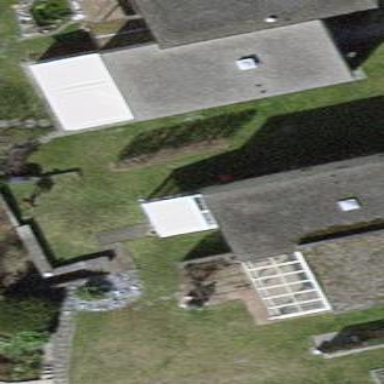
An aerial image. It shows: Semi-detached house.